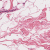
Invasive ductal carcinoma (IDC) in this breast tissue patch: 0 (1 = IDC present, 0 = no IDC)